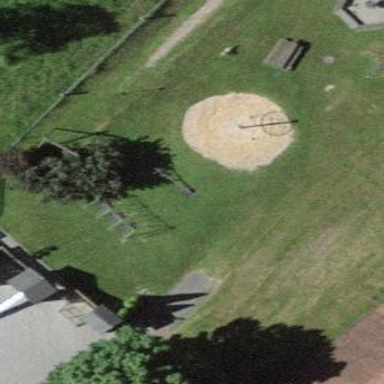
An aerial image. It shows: Playground area for leisure activities on the land.